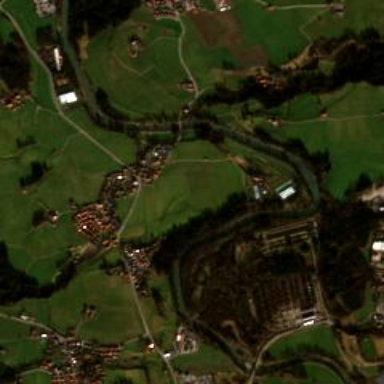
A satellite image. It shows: Small hamlet.